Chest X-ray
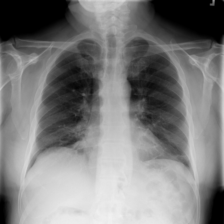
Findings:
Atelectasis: positive
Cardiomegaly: negative
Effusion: negative
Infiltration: positive
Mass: negative
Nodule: negative
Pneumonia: negative
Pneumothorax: negative
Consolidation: negative
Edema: negative
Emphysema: negative
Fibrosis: negative
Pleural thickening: negative
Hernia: negative